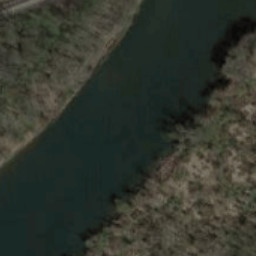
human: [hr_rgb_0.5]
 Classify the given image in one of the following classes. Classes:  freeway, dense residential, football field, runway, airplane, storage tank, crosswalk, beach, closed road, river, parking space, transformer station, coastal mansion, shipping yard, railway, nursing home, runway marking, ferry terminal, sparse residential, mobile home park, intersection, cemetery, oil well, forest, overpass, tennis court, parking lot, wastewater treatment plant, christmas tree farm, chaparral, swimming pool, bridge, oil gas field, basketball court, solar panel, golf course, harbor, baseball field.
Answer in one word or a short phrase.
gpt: river